九年级 · 度量几何学
已知, Rt $\triangle A B C$ 中, $\angle A C B=90^{\circ}, A C=12, B C=16$ 点 $D$ 在边 $A B$ 上, 以 $A D$ 为直径的圆, 与边 $B C$ 有公共点 $E$, 则 $A D$ 的最小值是
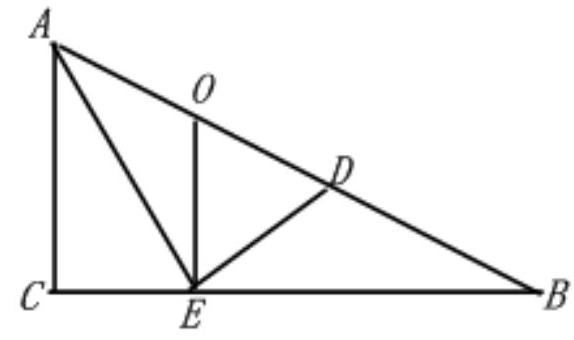
答案: 15
解析: 当 $E$ 点是切点且 $E O \perp B C$ 时, 则 $A D$ 有最小值, 如图,

$\because \angle E B O=\angle A B C, \angle O E B=\angle A C B=90^{\circ}$

$\therefore \triangle E B O \sim \triangle C B A$,

$\therefore \frac{O B}{A B}=\frac{O E}{A C}$,

$\because$ Rt $\triangle A B C$ 中, $\angle A C B=90^{\circ}, A C=12, B C=16$,

$\therefore A B=20$,

设 $O A=O D=O E=m$,

$$
\therefore \frac{20-m}{20}=\frac{m}{12}
$$

解得 $m=7.5$,

$\therefore A D=2 m=15$.

$\therefore A D$ 的最小值为 15 ,

故答案为 15 .